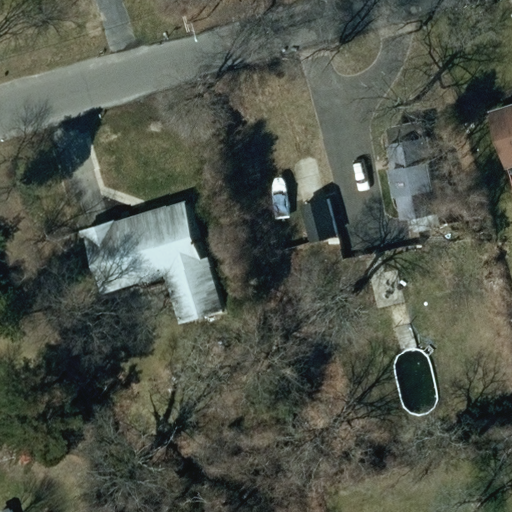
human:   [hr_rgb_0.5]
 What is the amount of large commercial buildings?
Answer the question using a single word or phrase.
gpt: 0

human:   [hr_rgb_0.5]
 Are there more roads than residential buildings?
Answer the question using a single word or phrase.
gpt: no

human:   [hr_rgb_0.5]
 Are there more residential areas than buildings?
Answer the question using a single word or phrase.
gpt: no

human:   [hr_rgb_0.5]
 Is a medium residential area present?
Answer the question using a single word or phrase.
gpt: no

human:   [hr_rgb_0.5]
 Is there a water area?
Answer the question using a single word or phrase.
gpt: no

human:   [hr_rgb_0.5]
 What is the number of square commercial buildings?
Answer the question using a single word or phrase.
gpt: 0

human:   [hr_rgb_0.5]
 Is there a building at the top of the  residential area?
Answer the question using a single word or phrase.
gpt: no

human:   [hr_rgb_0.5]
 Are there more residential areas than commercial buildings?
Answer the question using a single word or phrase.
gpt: yes

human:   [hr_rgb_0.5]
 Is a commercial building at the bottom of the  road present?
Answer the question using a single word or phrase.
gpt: no

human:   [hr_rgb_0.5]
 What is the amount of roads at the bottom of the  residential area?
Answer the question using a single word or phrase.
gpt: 1

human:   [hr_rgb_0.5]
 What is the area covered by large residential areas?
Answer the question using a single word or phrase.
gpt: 10619m2

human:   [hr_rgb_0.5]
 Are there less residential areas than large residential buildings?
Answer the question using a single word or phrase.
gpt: no

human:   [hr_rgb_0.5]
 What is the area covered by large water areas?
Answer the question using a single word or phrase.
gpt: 0m2

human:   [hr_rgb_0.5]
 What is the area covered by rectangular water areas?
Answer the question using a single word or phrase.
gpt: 0m2

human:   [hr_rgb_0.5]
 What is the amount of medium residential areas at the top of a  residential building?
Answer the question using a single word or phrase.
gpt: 0

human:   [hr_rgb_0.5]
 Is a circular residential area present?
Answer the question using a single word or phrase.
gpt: no

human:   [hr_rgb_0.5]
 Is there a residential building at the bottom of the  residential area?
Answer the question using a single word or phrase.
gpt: yes

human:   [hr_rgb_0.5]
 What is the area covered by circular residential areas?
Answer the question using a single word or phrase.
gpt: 0m2

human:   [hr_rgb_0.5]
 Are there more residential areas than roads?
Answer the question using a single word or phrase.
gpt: no

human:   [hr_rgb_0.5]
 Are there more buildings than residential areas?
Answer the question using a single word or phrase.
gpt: yes

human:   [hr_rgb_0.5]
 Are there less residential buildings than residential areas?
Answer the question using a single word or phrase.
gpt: no

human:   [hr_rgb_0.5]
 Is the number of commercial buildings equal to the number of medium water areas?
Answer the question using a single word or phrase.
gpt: yes

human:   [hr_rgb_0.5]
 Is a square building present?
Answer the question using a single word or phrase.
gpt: no

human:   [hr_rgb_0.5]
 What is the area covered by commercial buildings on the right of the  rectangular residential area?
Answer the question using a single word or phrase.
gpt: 0m2

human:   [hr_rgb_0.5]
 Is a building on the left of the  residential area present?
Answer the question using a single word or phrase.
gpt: no

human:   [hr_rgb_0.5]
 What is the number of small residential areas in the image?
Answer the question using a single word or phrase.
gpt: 0

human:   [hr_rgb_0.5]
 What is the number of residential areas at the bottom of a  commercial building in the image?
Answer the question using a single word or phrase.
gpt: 0

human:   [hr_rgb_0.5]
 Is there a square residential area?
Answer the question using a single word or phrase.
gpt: no

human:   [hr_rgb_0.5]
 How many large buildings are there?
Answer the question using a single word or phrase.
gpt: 0

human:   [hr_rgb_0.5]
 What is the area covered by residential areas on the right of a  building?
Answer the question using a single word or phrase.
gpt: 0m2

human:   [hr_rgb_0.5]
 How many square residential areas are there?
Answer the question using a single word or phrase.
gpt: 0

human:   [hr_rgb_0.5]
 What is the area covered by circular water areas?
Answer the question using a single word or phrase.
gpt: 0m2

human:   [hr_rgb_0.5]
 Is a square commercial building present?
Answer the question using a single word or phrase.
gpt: no

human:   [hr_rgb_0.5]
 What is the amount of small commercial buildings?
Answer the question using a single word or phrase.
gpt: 0

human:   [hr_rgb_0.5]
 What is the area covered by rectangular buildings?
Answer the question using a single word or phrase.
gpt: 51m2

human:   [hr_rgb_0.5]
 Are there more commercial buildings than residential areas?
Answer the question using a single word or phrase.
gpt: no